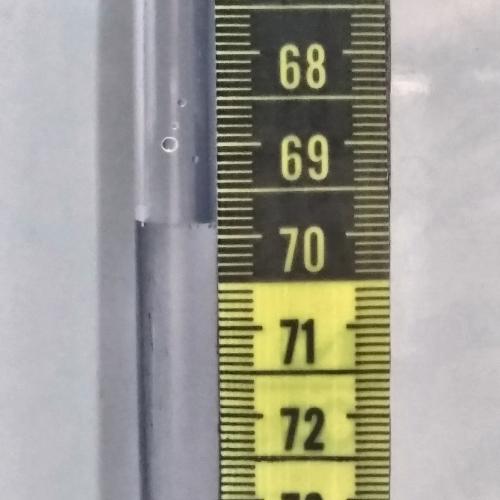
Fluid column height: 69.9 cm